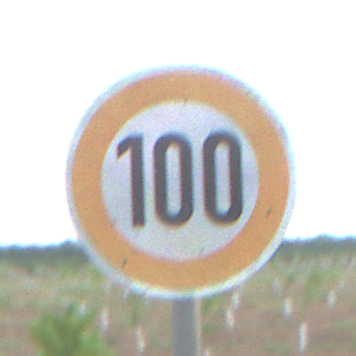
Verkehrszeichen: Geschwindigkeit100
Umgebung: Outdoor, Nature
Tageszeit: SunriseSunset
Wetter: PartlyCloudy
Licht: Natural
Jahreszeit: NotSpecified
Kontrast: LowContrast